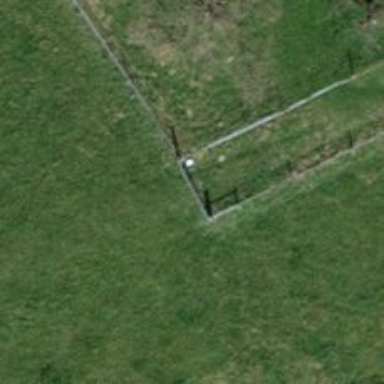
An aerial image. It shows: Gate.